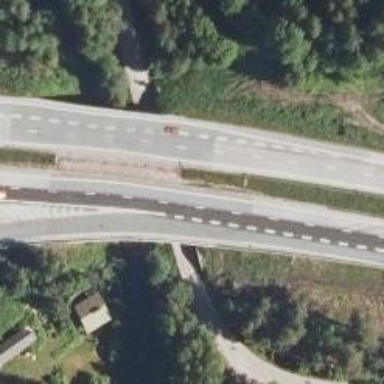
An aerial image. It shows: Asphalt bridge over motorway.